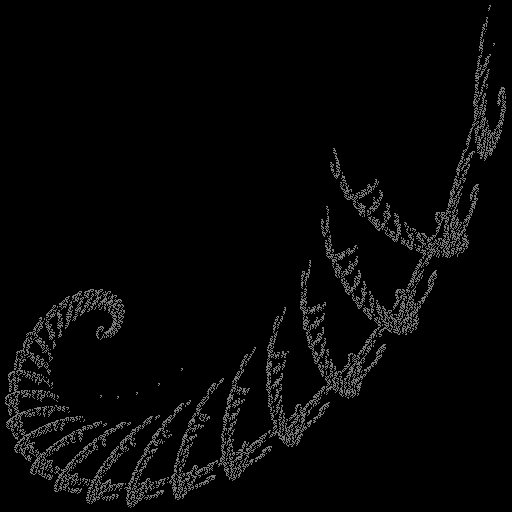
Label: octopuslegs